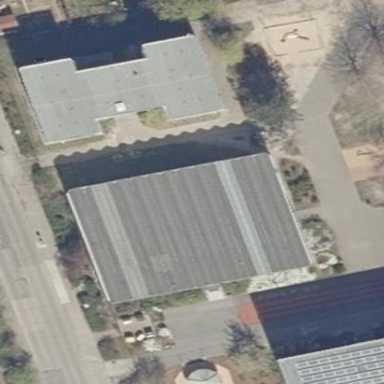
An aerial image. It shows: Multi-sport centre with flat grey roof.